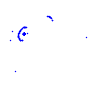
Particle: proton